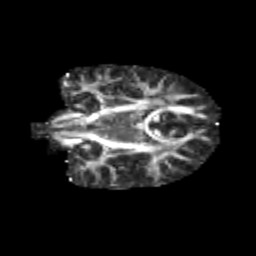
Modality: FA
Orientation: coronal
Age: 9
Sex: male
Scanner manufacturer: siemens
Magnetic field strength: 3 T
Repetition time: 3.8 s
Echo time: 0.07 s